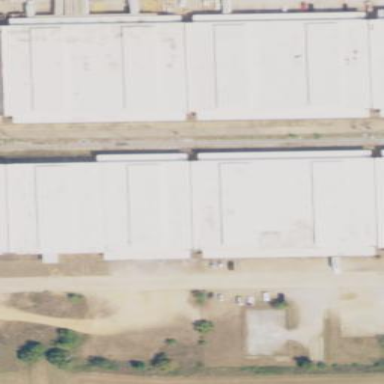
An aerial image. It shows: Warehouse.